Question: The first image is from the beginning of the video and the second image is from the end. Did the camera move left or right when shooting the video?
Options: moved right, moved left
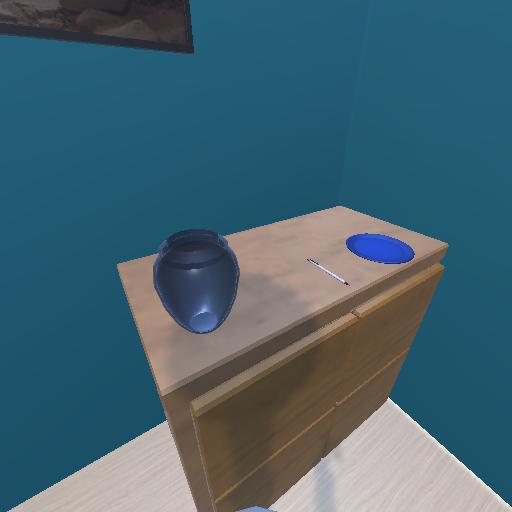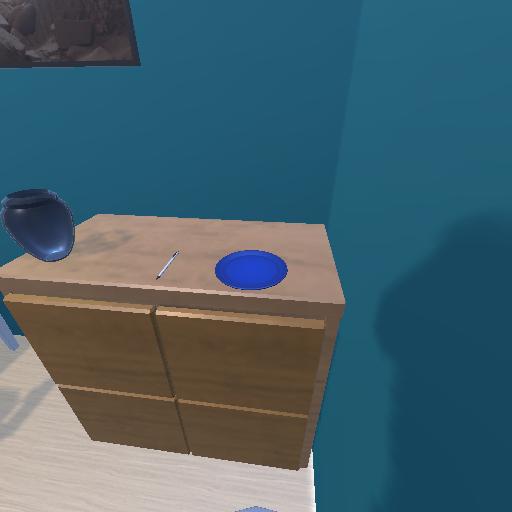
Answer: moved right